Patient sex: F
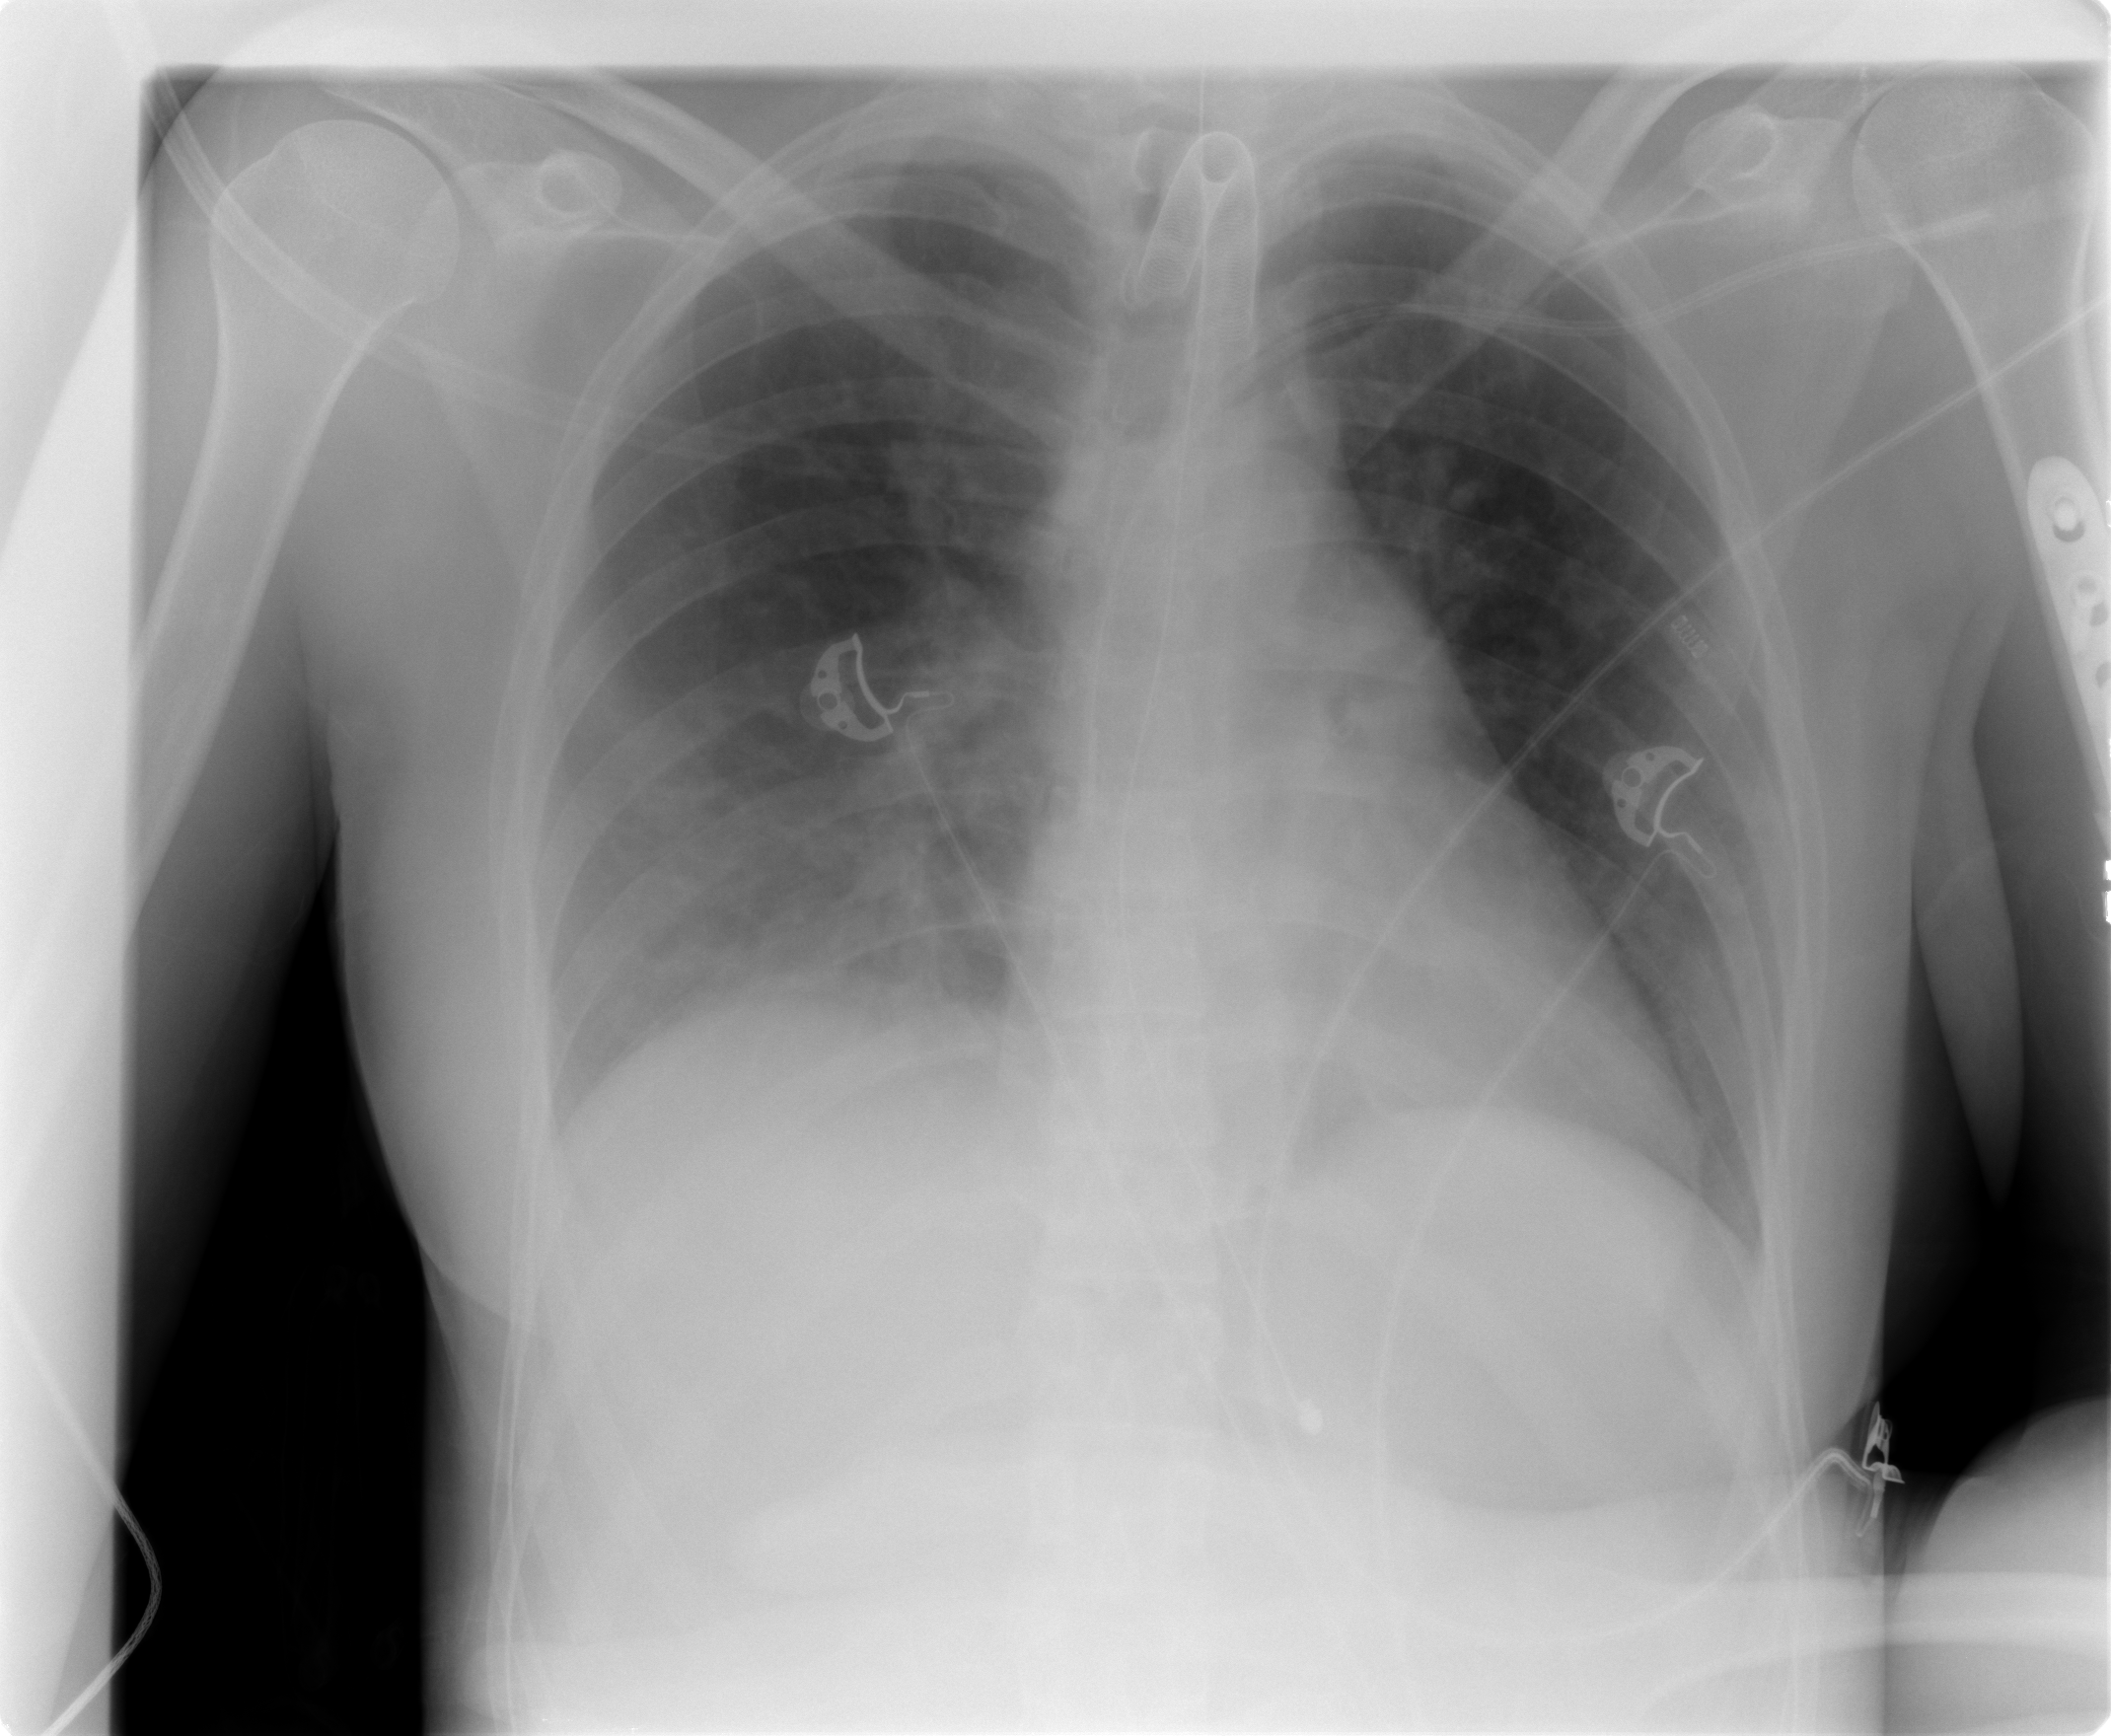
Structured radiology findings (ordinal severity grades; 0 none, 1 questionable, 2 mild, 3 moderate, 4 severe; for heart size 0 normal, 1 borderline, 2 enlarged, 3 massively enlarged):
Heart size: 0
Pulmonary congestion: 0
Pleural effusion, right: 0
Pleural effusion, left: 0
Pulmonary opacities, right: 2
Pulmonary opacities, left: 0
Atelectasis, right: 0
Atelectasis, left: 0